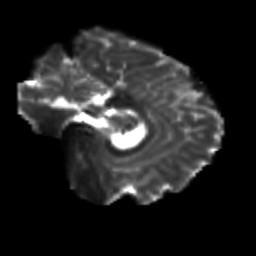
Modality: T2w
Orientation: sagittal
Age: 20
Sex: male
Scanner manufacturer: siemens
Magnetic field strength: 3 T
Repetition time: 3.5 s
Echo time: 0.125 s